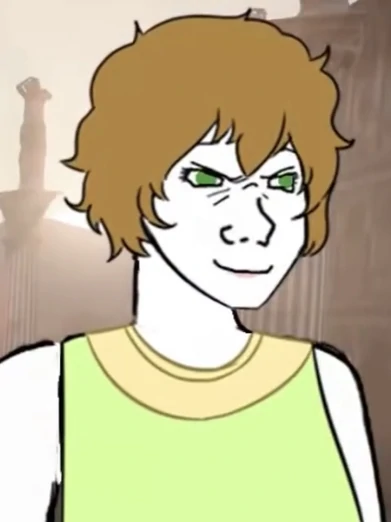
Label: 5_Tomboy